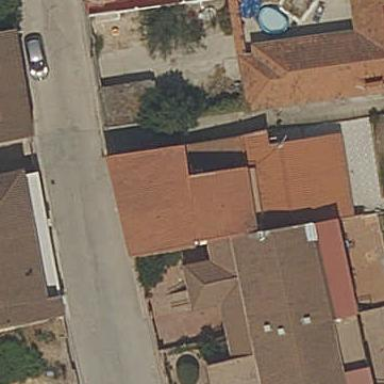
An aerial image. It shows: Residential building.